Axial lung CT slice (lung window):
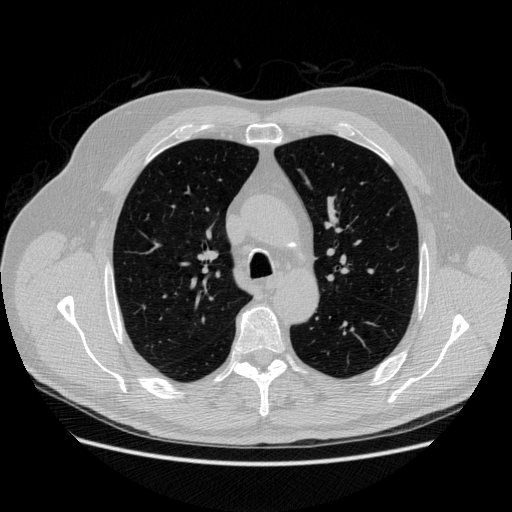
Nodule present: no